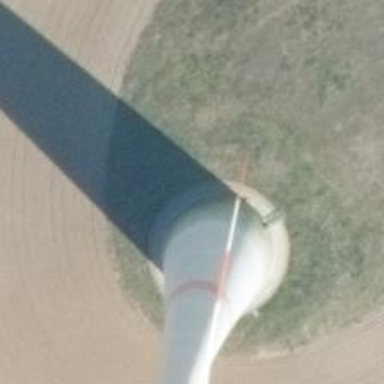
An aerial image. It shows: Wind generator using wind turbines of horizontal axis.